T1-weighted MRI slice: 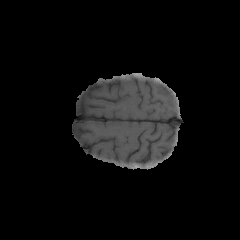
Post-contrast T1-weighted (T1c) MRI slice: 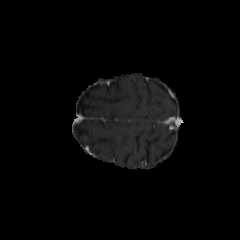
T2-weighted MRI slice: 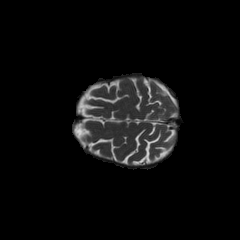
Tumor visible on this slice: no